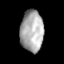
Tissue: skin
Cell type: Epithelial cells
Senescence score: 0.9194
Nuclear area (px): 939
Mean DAPI intensity: 170.375